Question: Count the number of objects in the diagram.
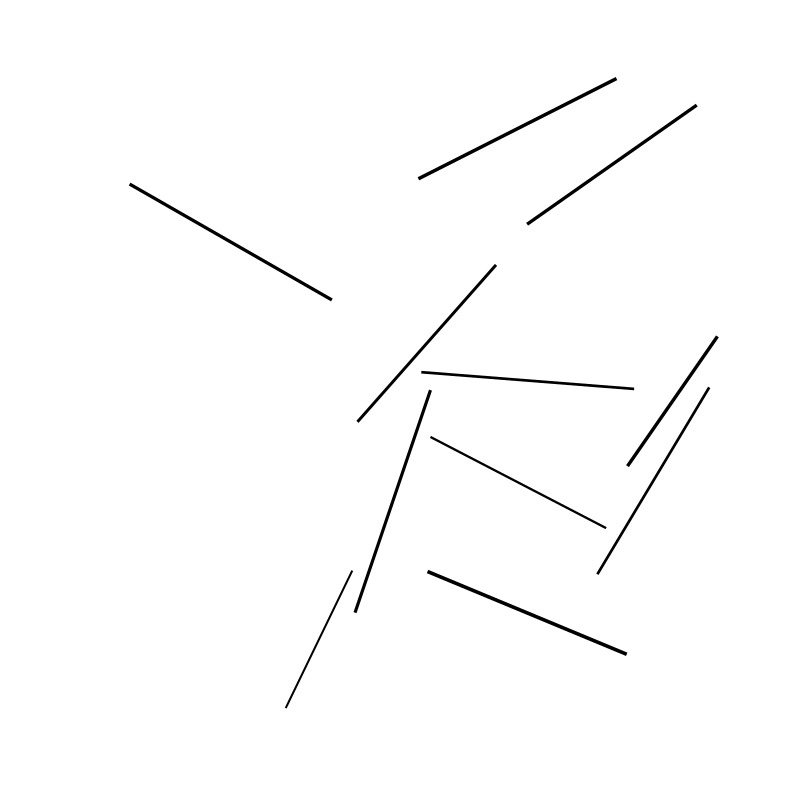
Answer: 11